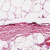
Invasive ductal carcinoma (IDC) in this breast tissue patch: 0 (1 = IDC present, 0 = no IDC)